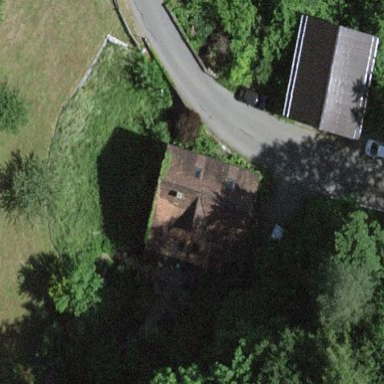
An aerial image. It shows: Detached building.